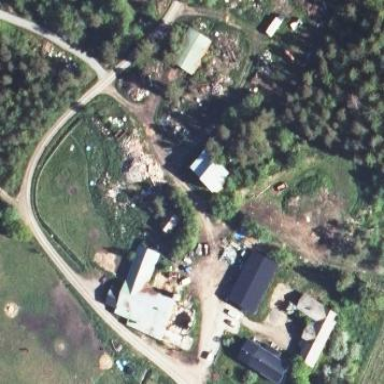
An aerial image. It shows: Farmyard area.